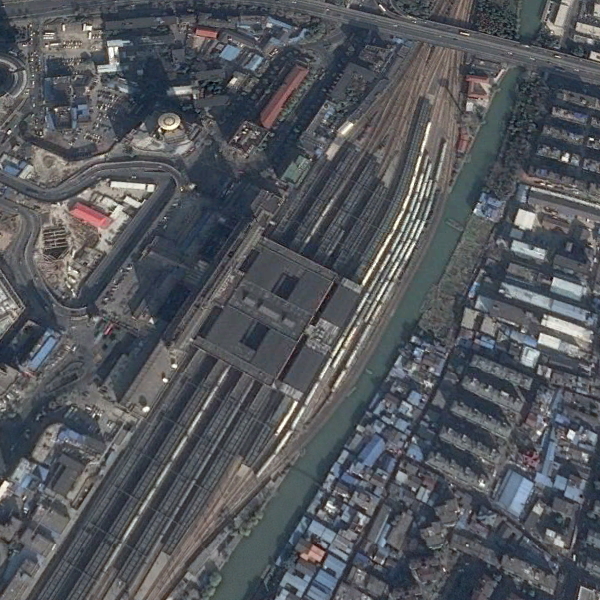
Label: RailwayStation